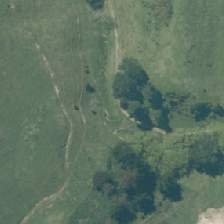
Land cover: manuka_kanuka